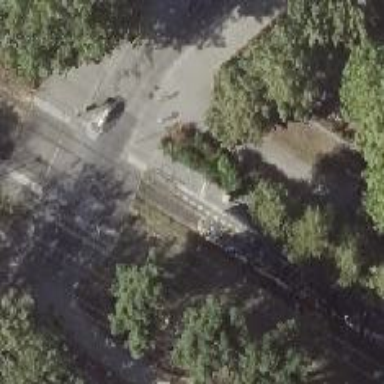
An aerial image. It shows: Tram stop.